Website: macys
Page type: customer-info-address
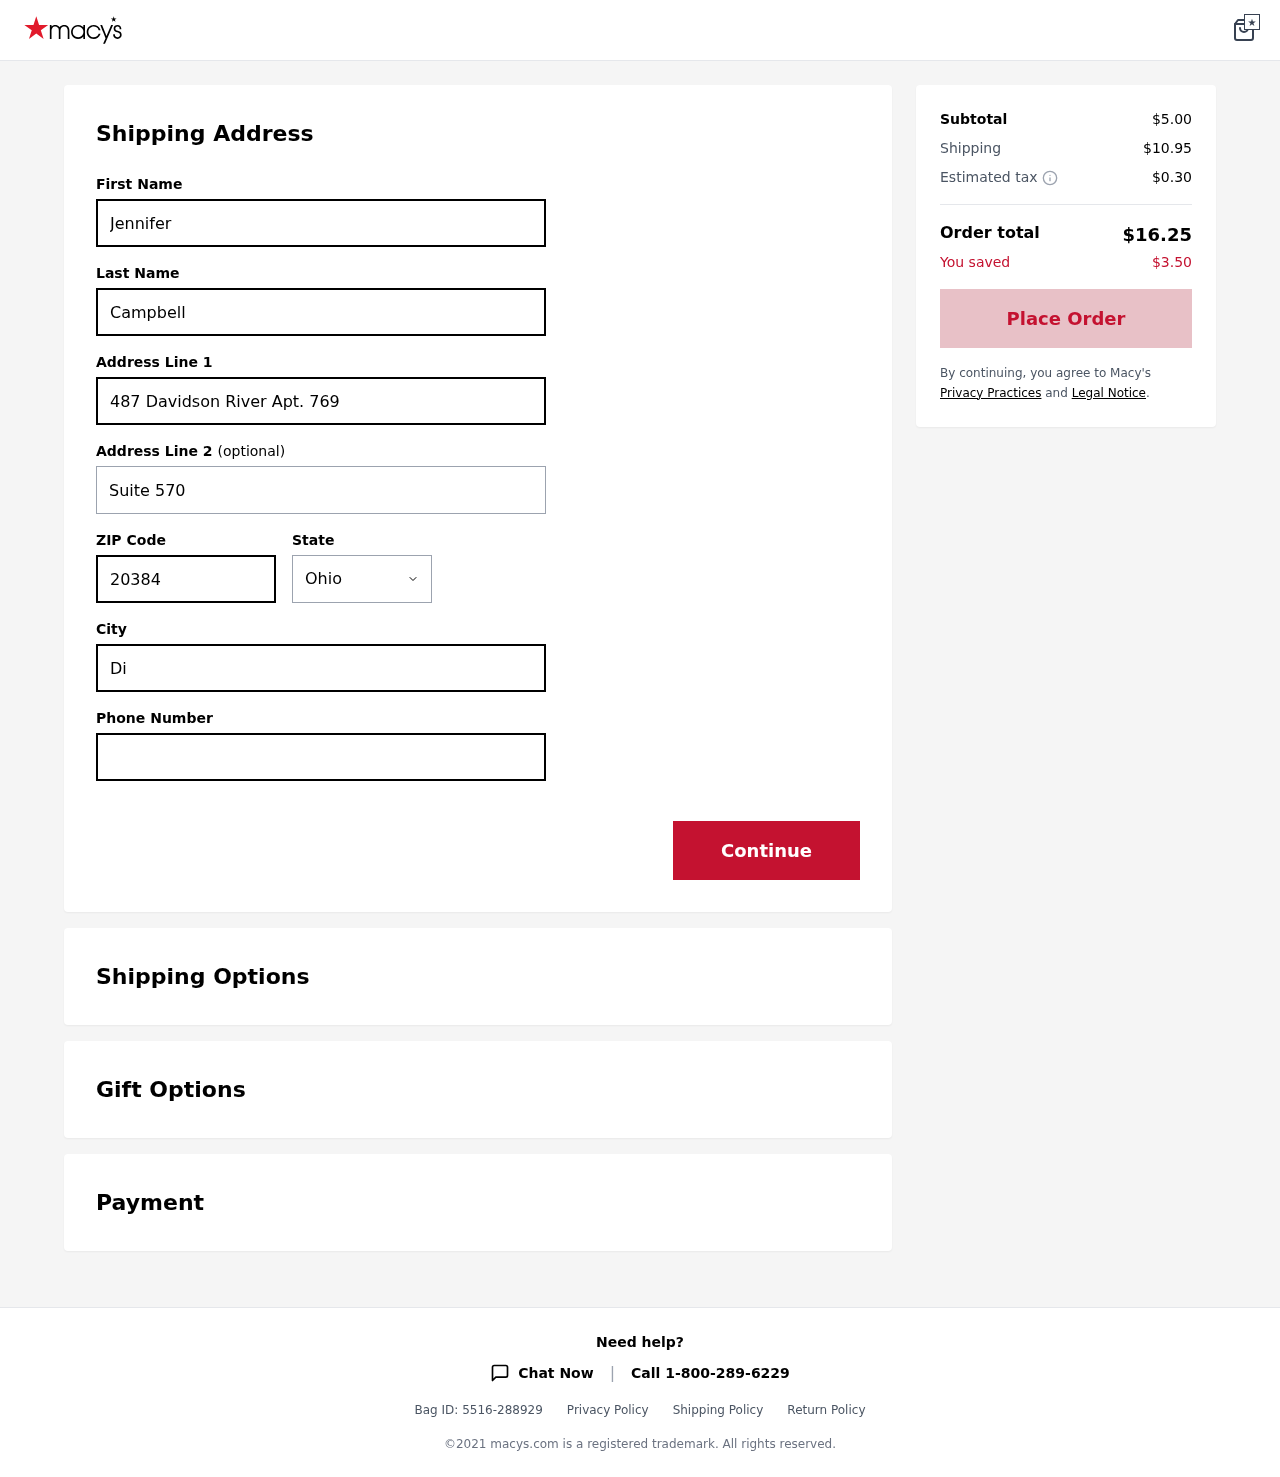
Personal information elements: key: PII_CITY
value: Dianetown
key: PII_FIRSTNAME
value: Jennifer
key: PII_LASTNAME
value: Campbell
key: PII_PHONE
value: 9519504340
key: PII_POSTCODE
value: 20384
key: PII_STATE
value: Ohio
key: PII_STREET
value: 487 Davidson River Apt. 769
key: PII_STREET2
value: Suite 570
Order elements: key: ORDER_SUBTOTAL
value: $5.00
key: ORDER_SHIPPING_COST
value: $10.95
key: ORDER_TAX
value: $0.30
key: ORDER_TOTAL
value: $16.25
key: ORDER_SAVINGS
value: $3.50